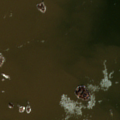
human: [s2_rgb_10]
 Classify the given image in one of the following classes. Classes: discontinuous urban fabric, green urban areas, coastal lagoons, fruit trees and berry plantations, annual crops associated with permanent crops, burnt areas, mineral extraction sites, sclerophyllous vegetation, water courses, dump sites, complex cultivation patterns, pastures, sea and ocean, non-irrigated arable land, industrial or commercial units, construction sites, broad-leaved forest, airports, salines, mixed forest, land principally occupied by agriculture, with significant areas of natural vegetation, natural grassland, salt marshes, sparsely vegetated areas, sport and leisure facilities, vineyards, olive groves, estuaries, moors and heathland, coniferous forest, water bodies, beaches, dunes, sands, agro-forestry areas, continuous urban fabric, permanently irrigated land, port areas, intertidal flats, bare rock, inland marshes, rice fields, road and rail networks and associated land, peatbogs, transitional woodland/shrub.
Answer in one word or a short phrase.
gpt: sea and ocean